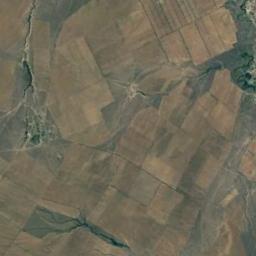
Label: rectangular_farmland